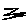
Label: zigzag